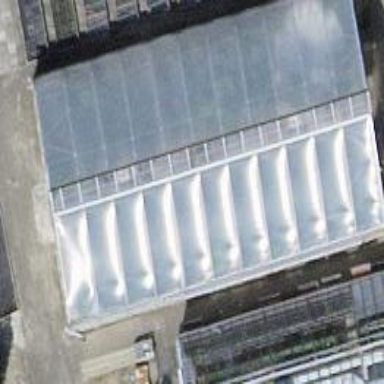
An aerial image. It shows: Greenhouse.